Тонкостенная полусферическая оболочка массой $m$ и радиусом $R$ прижата к гладкой вертикальной стенке и через небольшое отверстие в ее верхней части заполнена жидкостью (скажем, водой) плотностью $\rho$ (см. рисунок).
Каковы минимальная величина и направление силы, которая должна быть приложена к оболочке, чтобы жидкость не вытекала из нее? Где следует прикладывать эту силу?
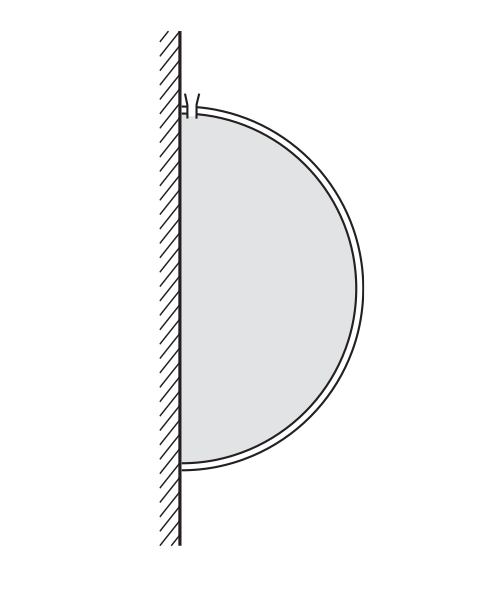
Ответ: $F = Mg\sqrt{\frac{9}{4} + (1 + \frac{m}{M})^2}$, направлена под углом $\theta = \arctan{\frac{2(m+M)}{3M}}$ к горизонтали, где $M = \frac{2}{3}\pi{R^3}\rho$
Темы:
T, ★, Механика, Гидростатика, 200 задач, Давление